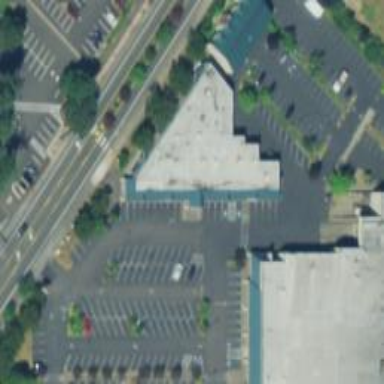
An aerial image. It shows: Parking space is available.